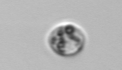
Label: Amoeba